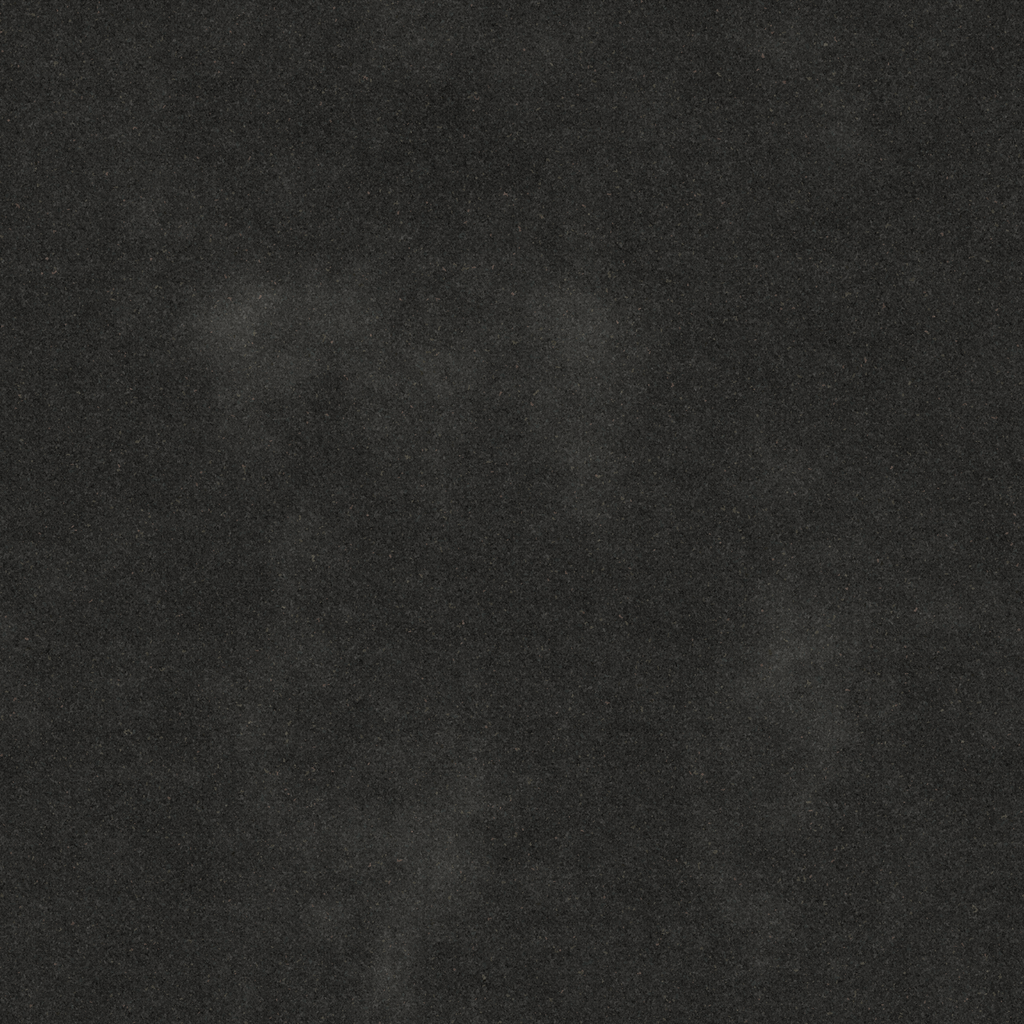
Texture map type: Color